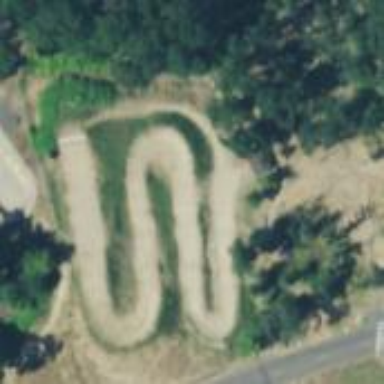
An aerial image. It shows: Cycling track for leisure and sports activities.